Aerial crown-view tile of a tropical tree (Barro Colorado Island, Panama), acquired 20250715:
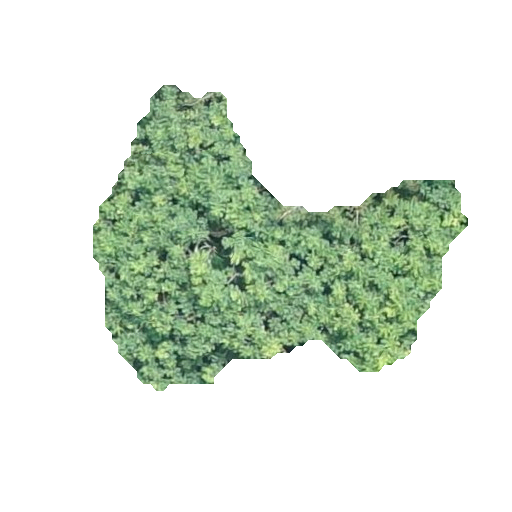
Species: Spondias mombin
GBIF accepted scientific name: Spondias mombin
Crown area: 99.426 m²